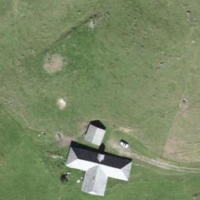
EUNIS habitat code: 23
Species observed at this site:
Forficula auricularia